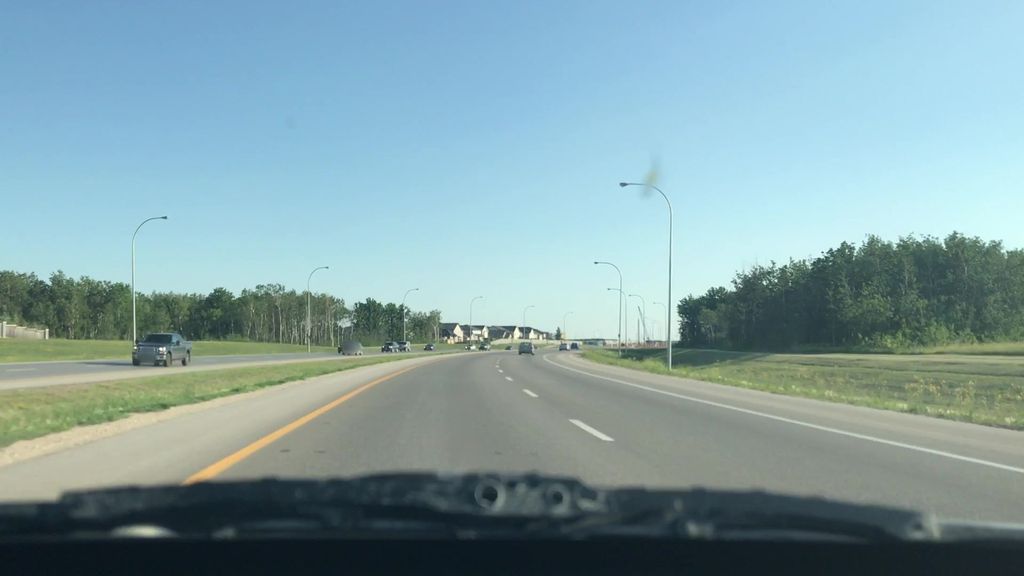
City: winnipeg